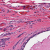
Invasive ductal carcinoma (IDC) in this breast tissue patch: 1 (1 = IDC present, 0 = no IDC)